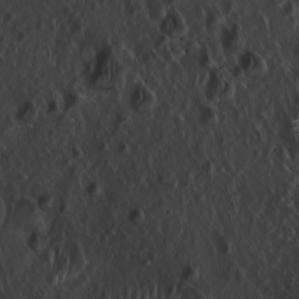
Label: non_frost